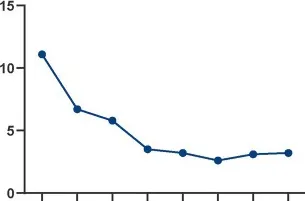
Changes in infectious indicators over time. Changes in WBC.
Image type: pathology (giemsa)